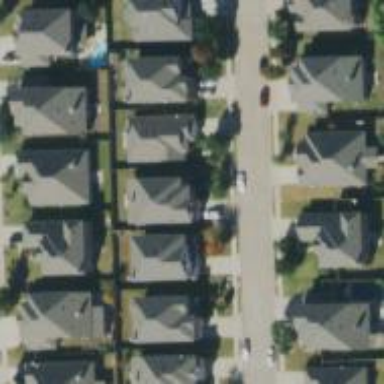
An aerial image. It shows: Residential road.